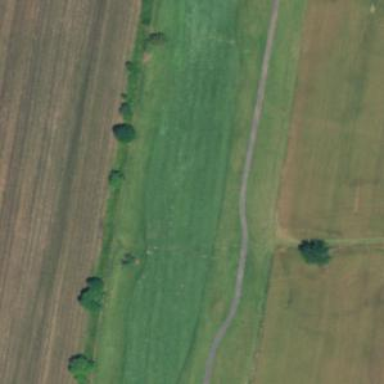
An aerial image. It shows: Golf fairway surrounded by grass.